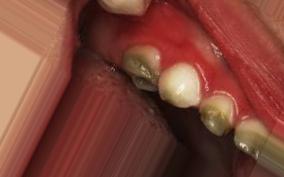
Condition: Tooth Discoloration